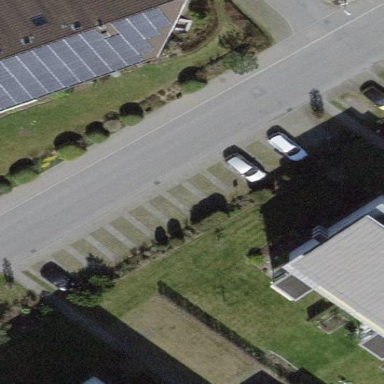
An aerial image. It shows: Parking area with surface.